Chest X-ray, AP view. Patient: 30 years old, sex F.
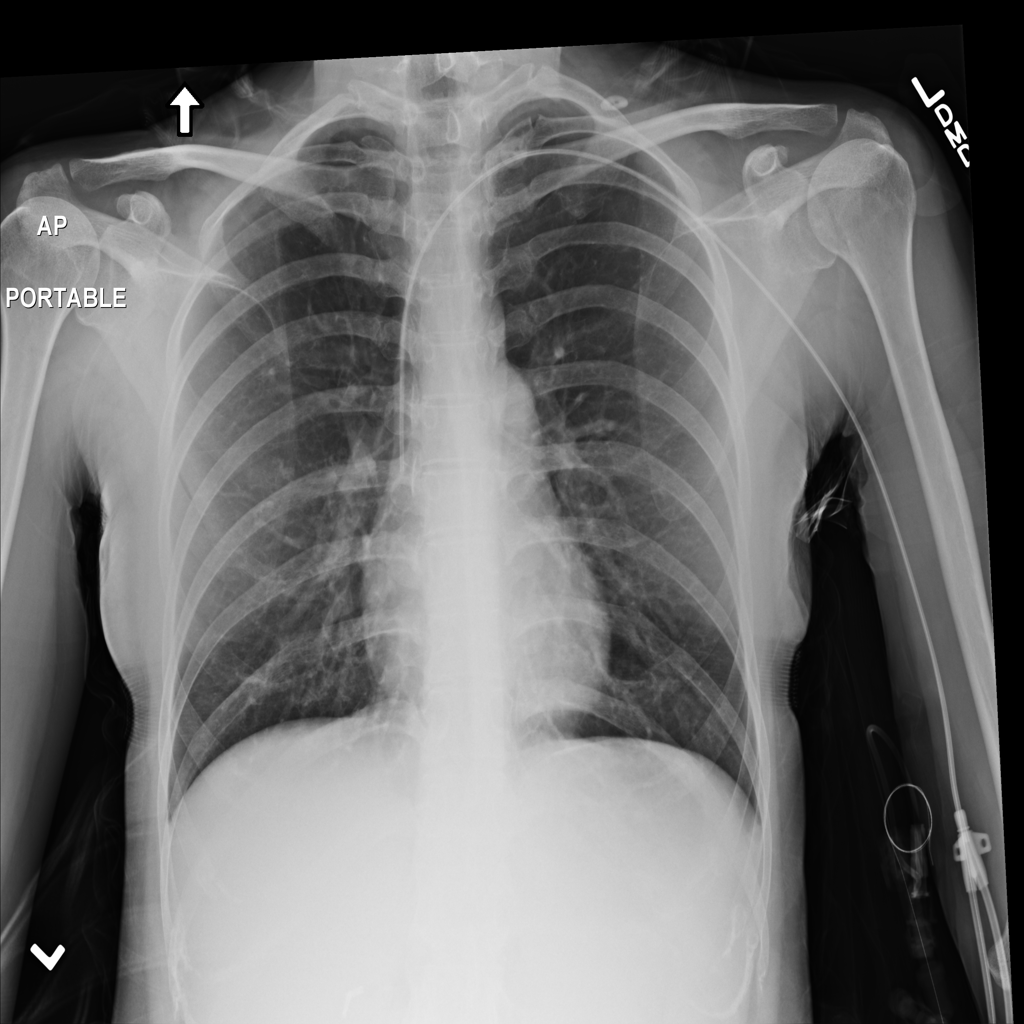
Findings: No Finding